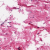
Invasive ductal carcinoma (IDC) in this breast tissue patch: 0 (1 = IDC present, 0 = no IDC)